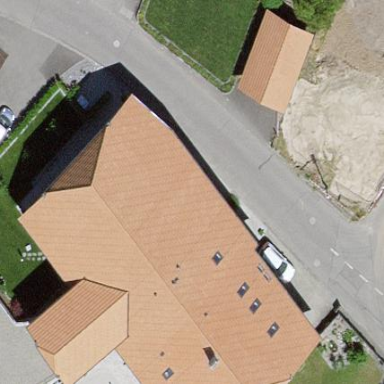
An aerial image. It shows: Farm building.